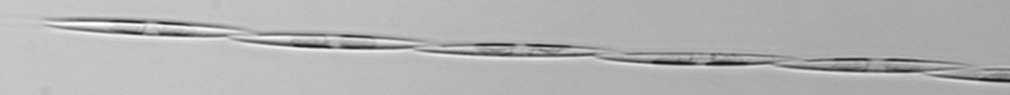
Label: Pseudo-nitzschia